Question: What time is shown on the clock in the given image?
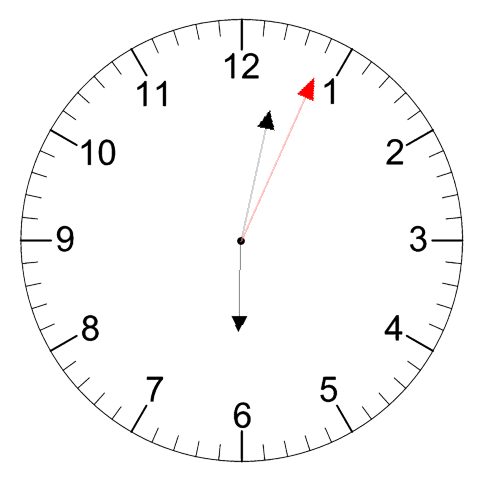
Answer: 06:02:04